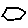
Label: hexagon